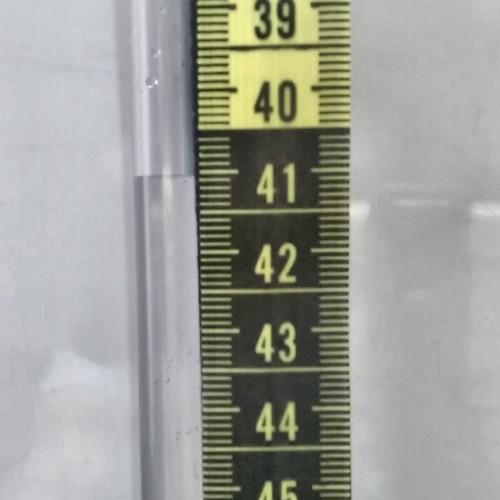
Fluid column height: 41.1 cm